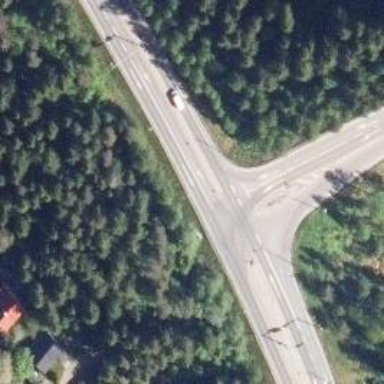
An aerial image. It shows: Trunk link highway.